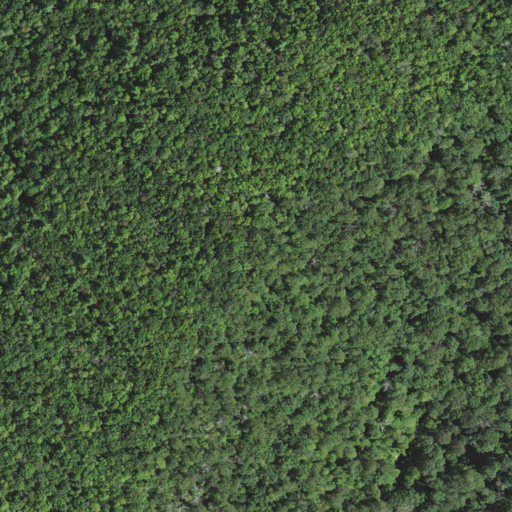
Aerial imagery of mountain in North Carolina named Gingercake Mountain containing mixed forest, deciduous forest, shrub, and open development